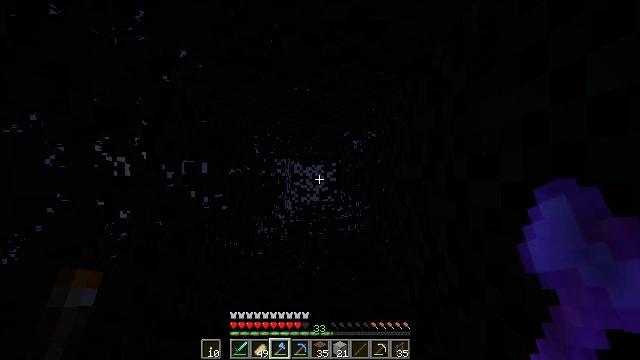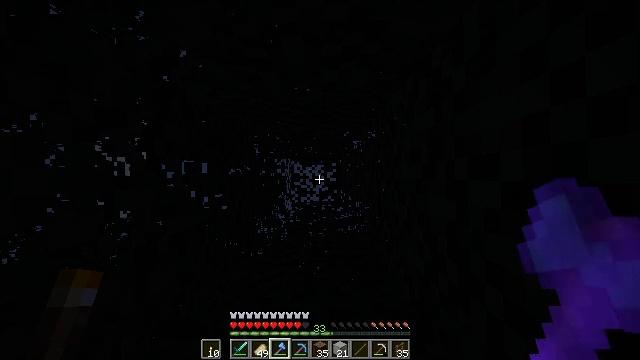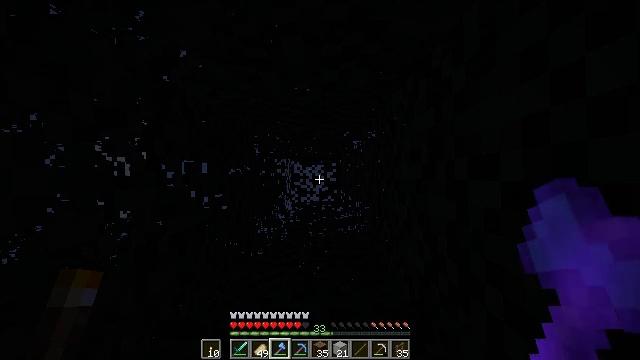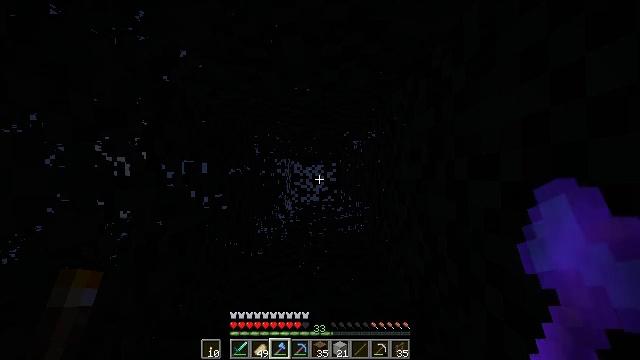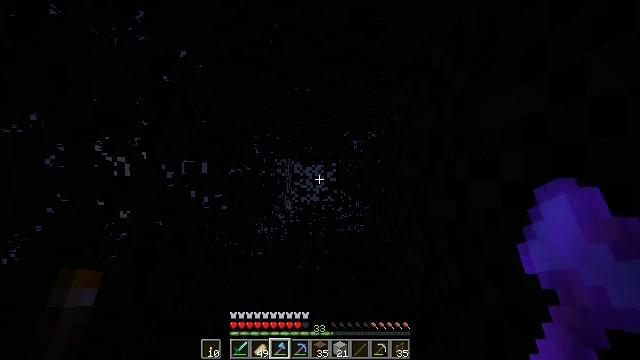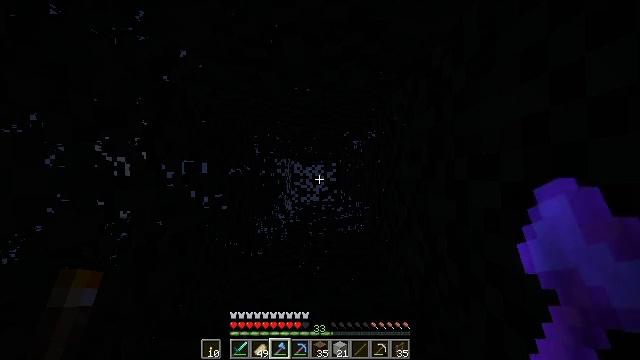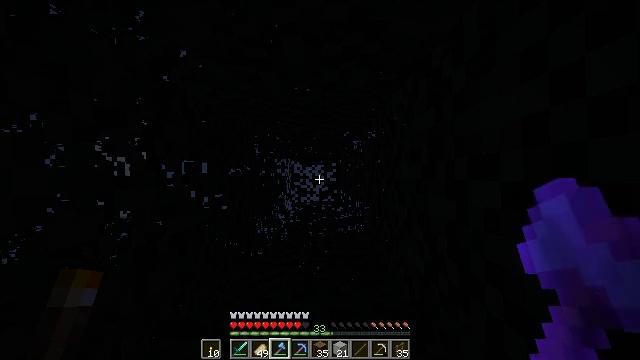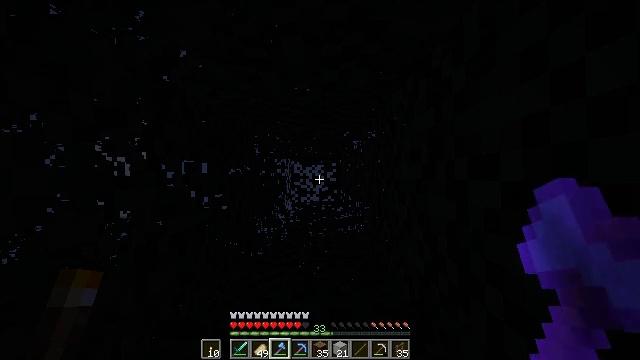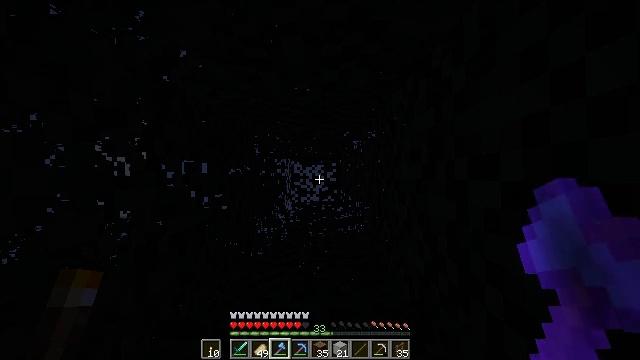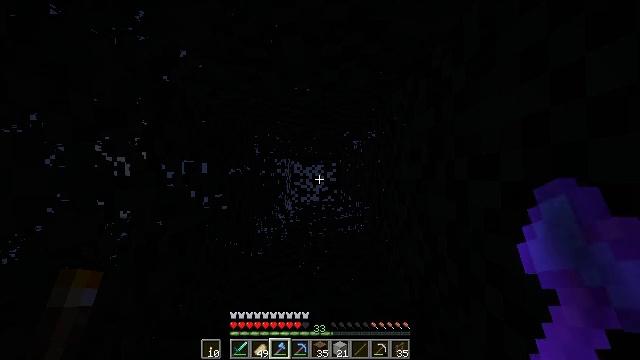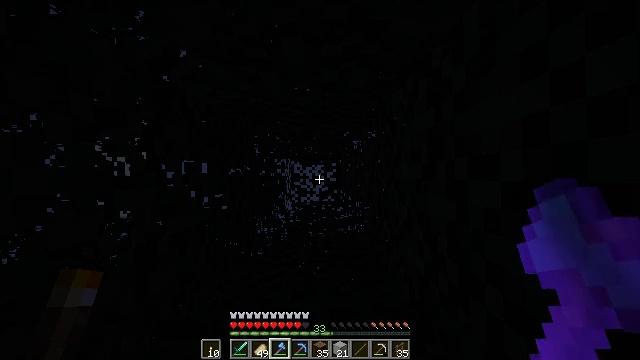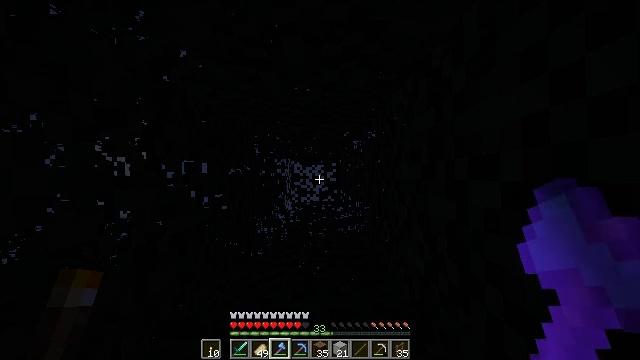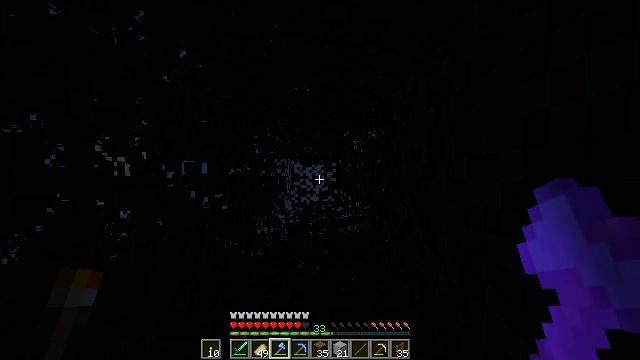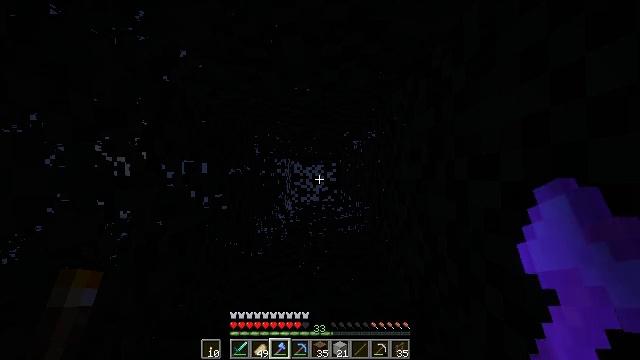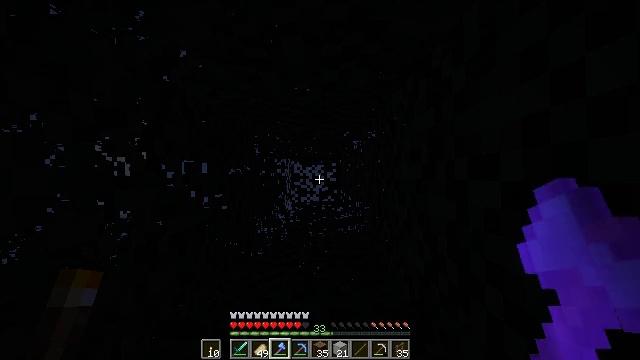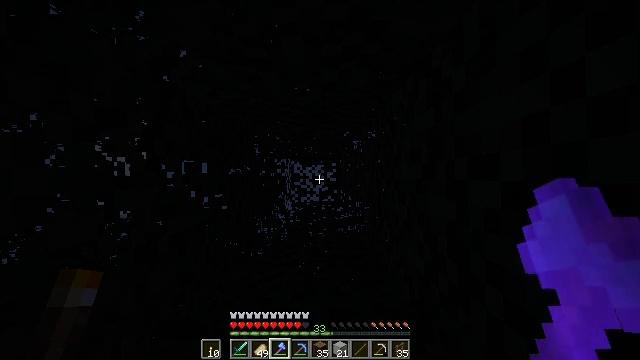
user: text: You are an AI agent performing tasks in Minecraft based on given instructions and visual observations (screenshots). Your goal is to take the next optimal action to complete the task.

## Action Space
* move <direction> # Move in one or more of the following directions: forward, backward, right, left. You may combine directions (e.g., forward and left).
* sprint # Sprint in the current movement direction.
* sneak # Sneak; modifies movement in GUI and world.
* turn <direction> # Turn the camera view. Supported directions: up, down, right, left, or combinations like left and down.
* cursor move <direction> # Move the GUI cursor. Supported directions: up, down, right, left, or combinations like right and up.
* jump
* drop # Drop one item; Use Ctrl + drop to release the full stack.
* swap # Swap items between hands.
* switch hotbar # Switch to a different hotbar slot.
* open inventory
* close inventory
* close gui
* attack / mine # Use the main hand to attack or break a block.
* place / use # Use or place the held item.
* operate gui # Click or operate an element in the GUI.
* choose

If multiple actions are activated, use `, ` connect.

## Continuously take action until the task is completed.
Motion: motion action
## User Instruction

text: Retrieve the brown bed.
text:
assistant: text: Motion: no_op
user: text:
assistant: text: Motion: no_op
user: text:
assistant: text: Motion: no_op
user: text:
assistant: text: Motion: no_op
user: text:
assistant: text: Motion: no_op
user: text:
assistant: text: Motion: no_op
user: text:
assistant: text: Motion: no_op
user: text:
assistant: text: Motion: no_op
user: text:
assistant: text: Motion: no_op
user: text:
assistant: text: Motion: no_op
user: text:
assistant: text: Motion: no_op
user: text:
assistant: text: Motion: no_op
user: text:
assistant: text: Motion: no_op
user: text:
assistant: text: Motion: no_op
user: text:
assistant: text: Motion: no_op
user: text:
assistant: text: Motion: no_op
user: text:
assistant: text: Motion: no_op
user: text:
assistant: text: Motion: no_op
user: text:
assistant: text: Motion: no_op
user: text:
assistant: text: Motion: no_op
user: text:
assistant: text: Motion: no_op
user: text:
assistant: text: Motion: no_op
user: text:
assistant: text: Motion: no_op
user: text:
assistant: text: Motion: no_op
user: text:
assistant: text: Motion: no_op
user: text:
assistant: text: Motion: no_op
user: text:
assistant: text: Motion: no_op
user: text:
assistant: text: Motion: no_op
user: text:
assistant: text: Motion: no_op
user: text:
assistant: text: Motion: no_op